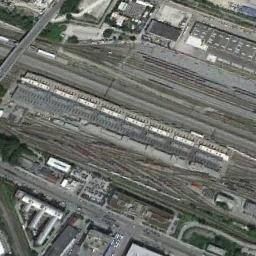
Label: railway_station